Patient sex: M
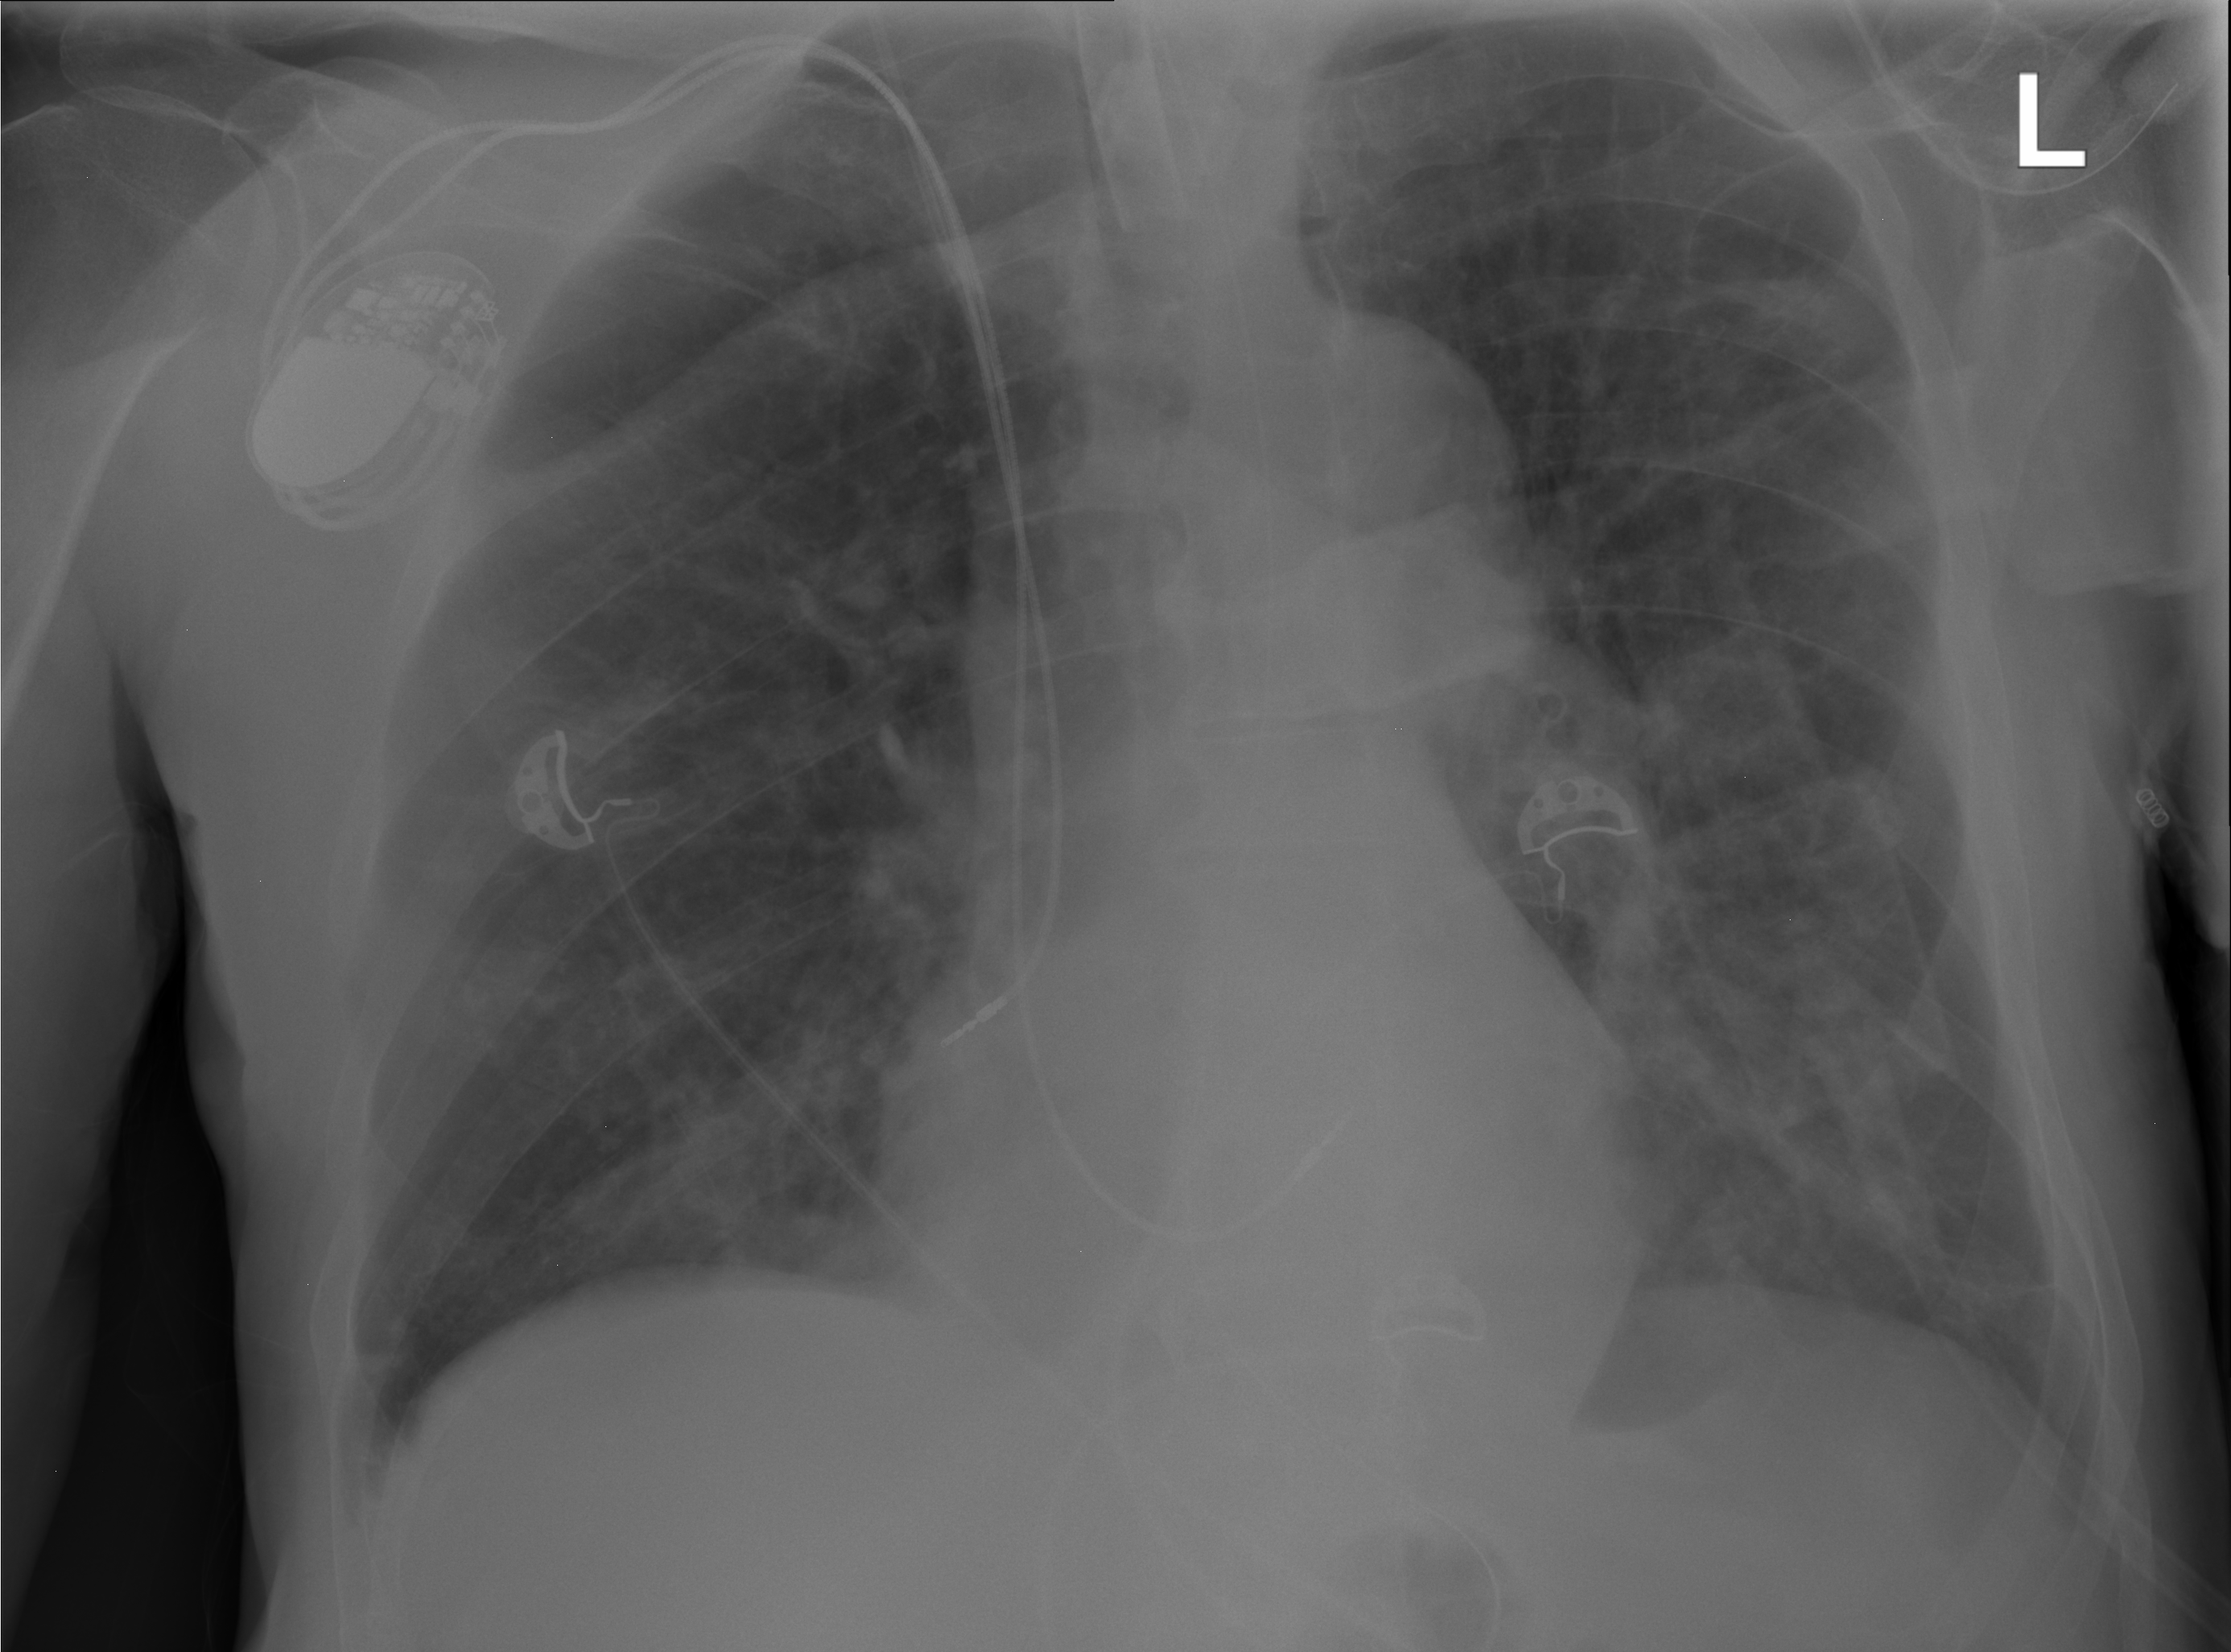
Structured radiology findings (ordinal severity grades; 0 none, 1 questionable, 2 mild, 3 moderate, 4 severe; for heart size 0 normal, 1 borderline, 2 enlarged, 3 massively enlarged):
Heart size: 0
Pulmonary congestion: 2
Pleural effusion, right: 0
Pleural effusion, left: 2
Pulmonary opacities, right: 2
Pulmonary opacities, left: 2
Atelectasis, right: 0
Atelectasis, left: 2